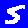
Digit: 5